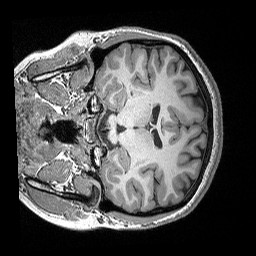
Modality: T1w
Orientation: coronal
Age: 20
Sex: female